Question: Hiding multiple buttons I previously added to table cells. Is it possible to sequentially make it visible with a single button control? How can I do this with c#?
There are educational contents such as layout, html, css on the web but I could not find anything related to what I wanted to do. How can I solve this problem?

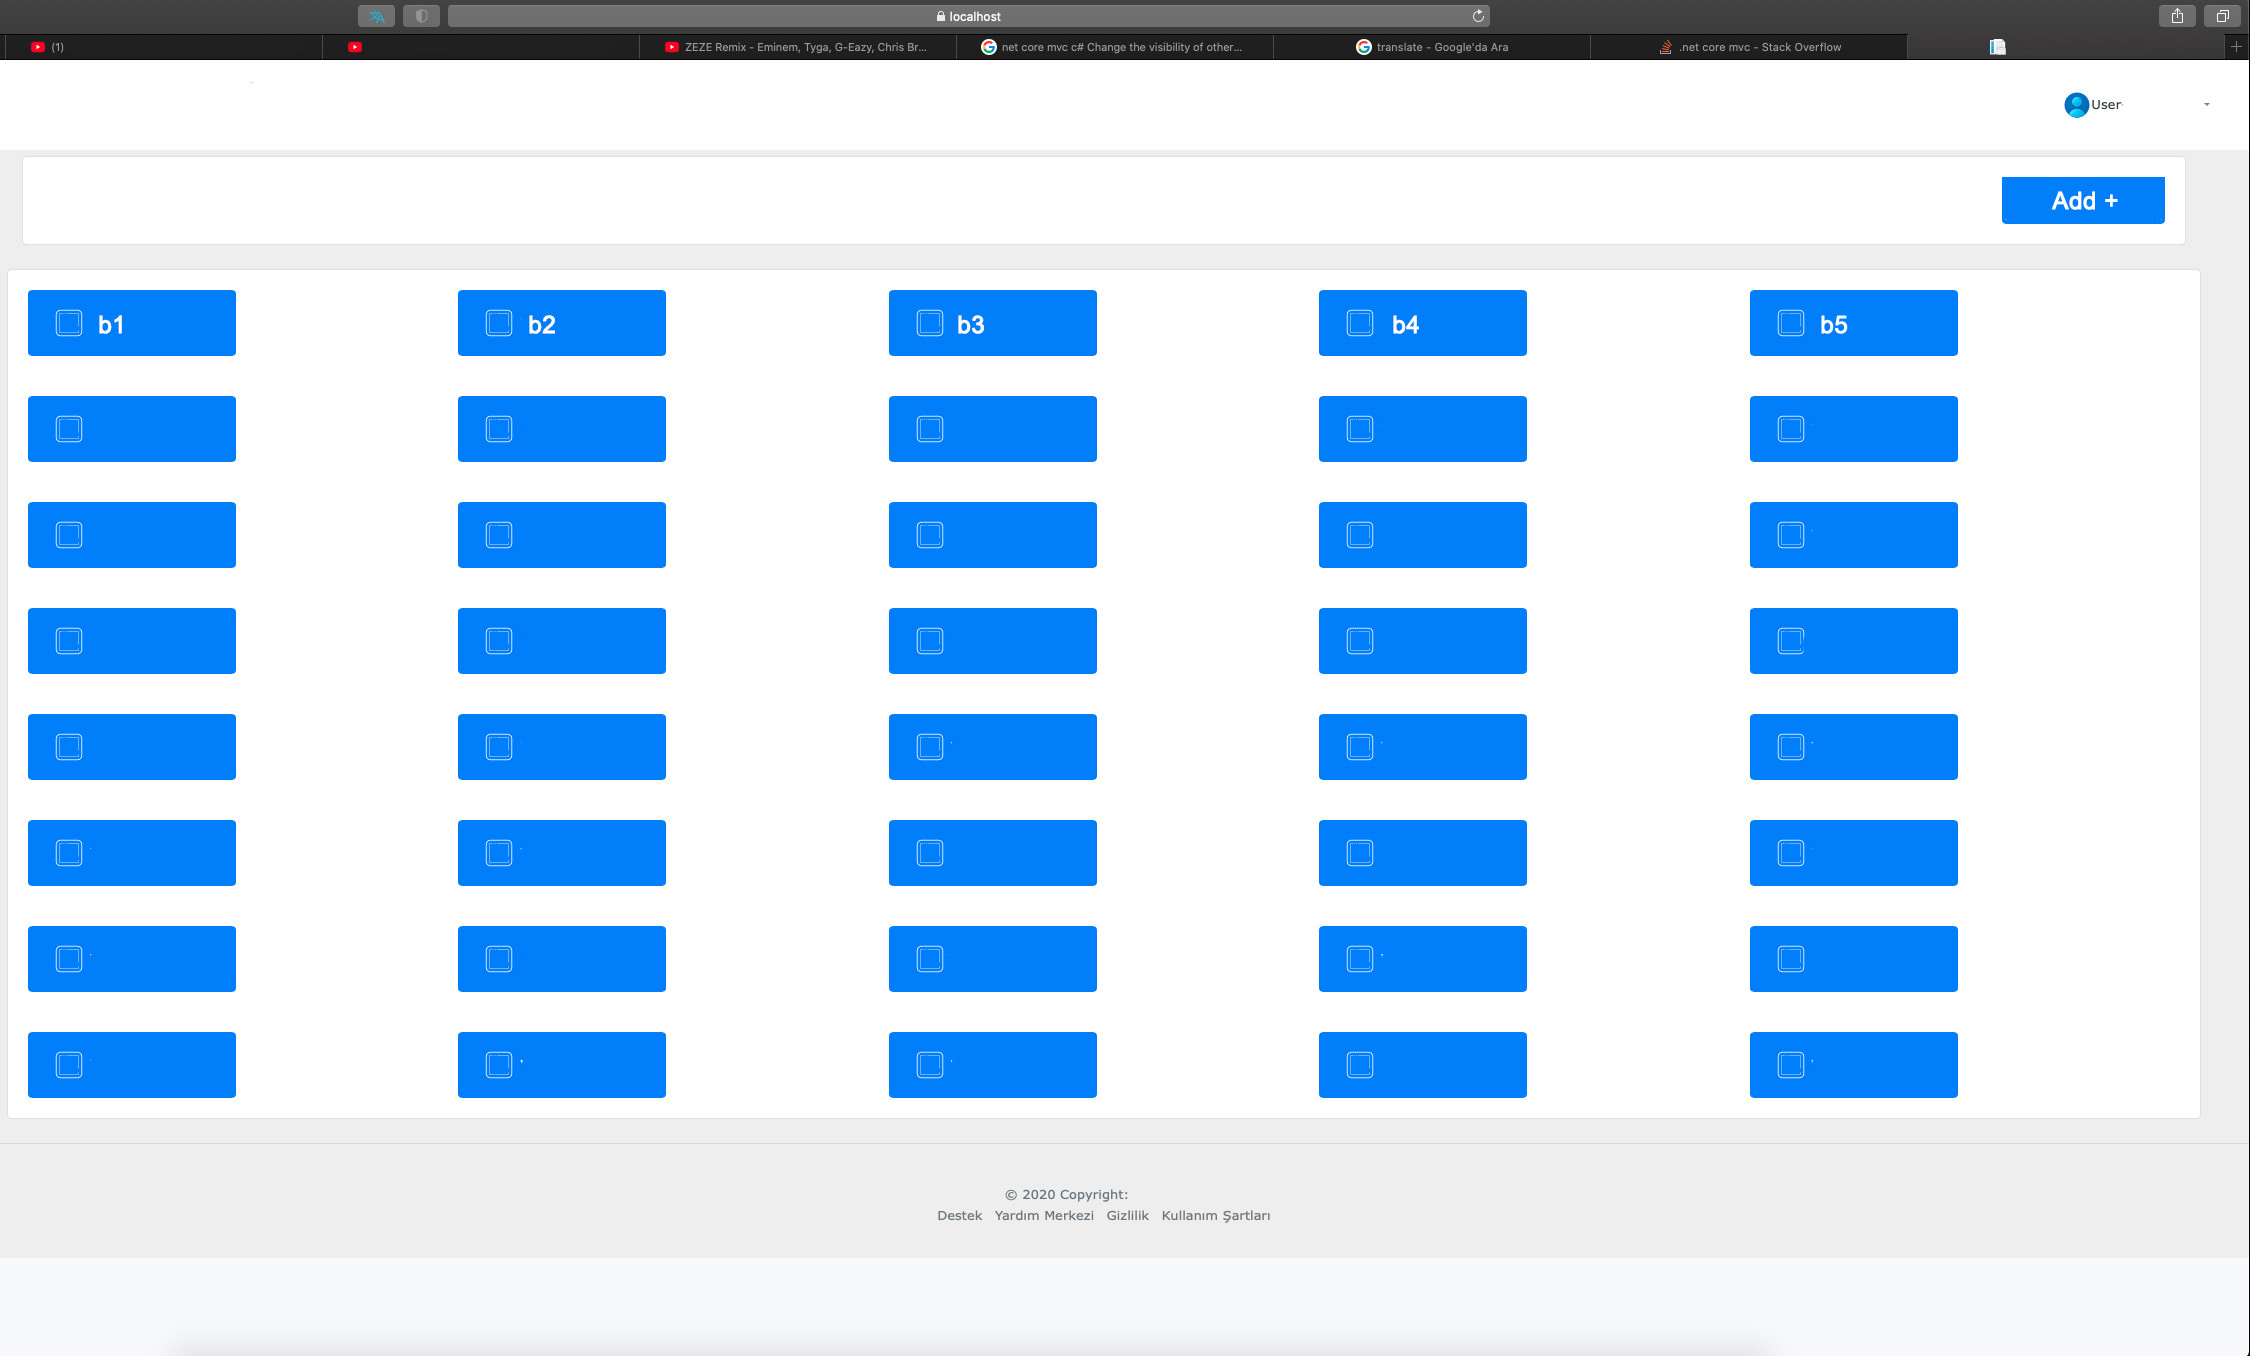
Answer: If you want to do it with c#,when click add button,you need to pass the data you want to pass the amount you want to show to action.Here is a demo:
View(TestTable.cshtml):
'''
<table>
<thead>
<tr>
<th>1</th>
<th>2</th>
<th>3</th>
<th>4</th>
<th>5</th>
</tr>
</thead>
<tbody>
@if (Model.Amount > 0)
{
var count = 0;
@for (var i = 0; i < Model.Amount / 5 + 1; i++)
{
<tr>
@for (var j = 0; j < 5; j++)
{
count++;
if (count <=Model.Amount&&count<=Model.Buttons.Count)
{
<th><button>@Model.Buttons[5 * i + j]</button></th>
}
else
{
break;
}
}
</tr>
}
}
</tbody>
</table>
<form method="post">
<input hidden name="Amount" value="@Model.Amount">
<input hidden name="Add" value="1">
<button>Add</button>
</form>
'''
Action:
'''
public IActionResult TestTable(TableModel t)
{
List<string> l = new List<string> { "b0", "b1", "b2", "b3", "b4", "b5" };
TableModel table = new TableModel { Buttons = l ,Amount=0,Add=0};
if (t.Add == 1 && t.Amount >= 0) {
table.Amount = ++t.Amount;
}
return View(table);
}
'''
Model:
'''
public class TableModel {
public List<string> Buttons { get; set; }
public int Amount { get; set; }
public int Add { get; set; }
}
'''
result:
<URL>